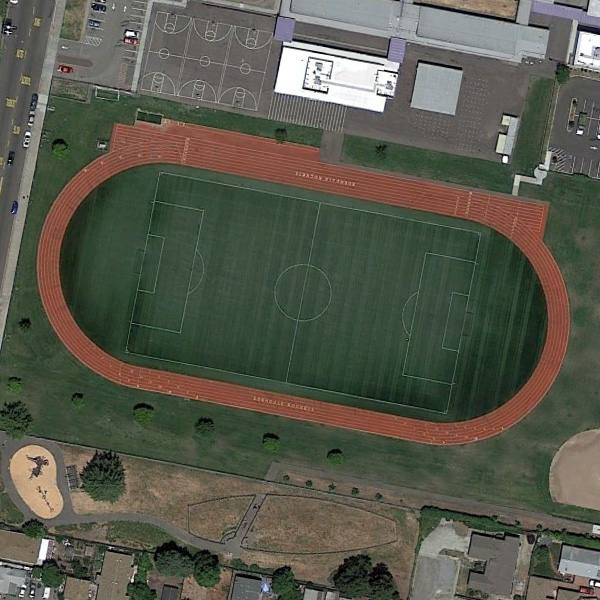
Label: Playground